Question: I have an angularjs app and I plot google charts on this using the ng-google-chart directive. The issue here is this:

I am using the following code 'function drawRegionsMap() {
'''
var data = google.visualization.arrayToDataTable([
['Country', 'Popularity'],
['Germany', 200],
['United States', 300],
['Brazil', 400],
['Canada', 500],
['France', 600],
['RU', 700]
]);
var options = {};
var chart = new google.visualization.GeoChart(document.getElementById('regions_div'));
chart.draw(data, options);
}'
'''
This works perfectly fine when I try in fiddle but not my app. I know this is a vague issue and might be particular to my app. But still if anyone gets anything from the top of their minds, or have experienced this before, it would be of great help if you can share something.
Thanks in advance.
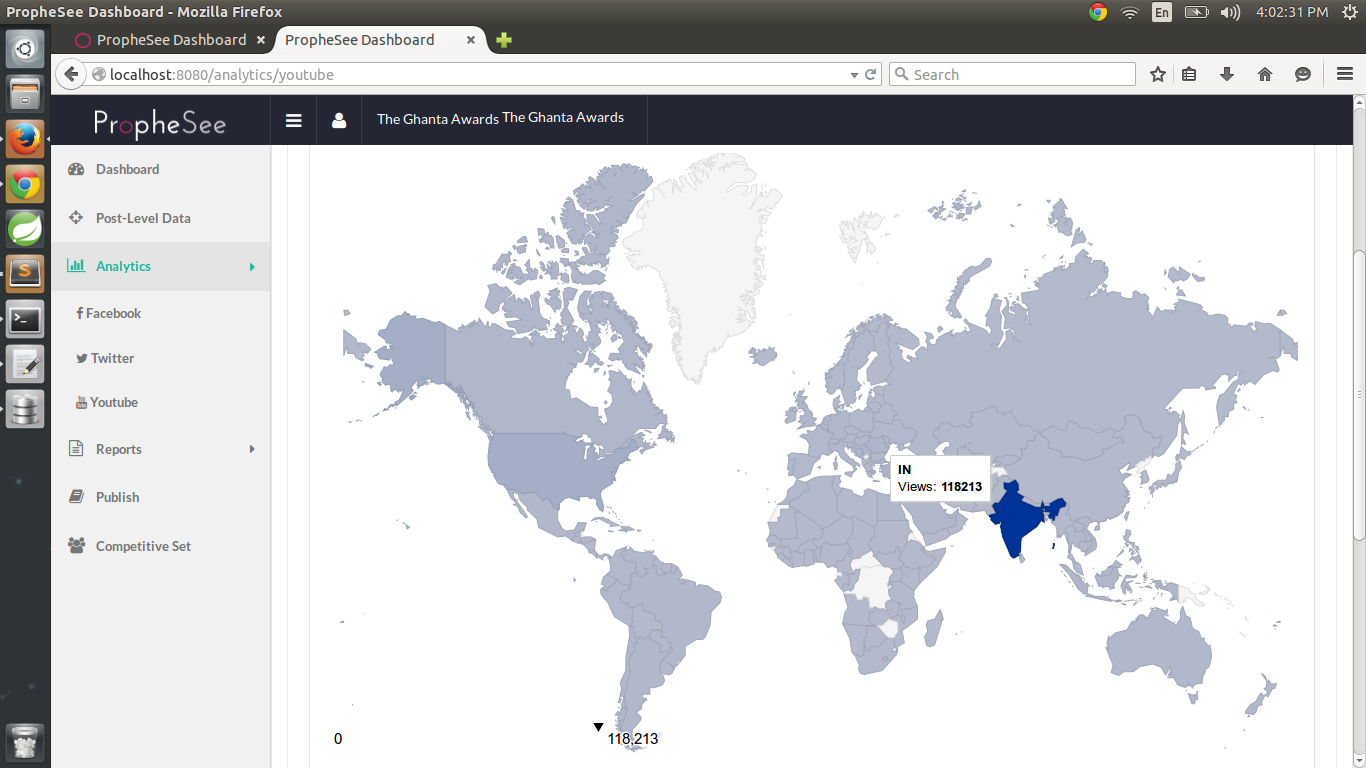
Answer: The problem is tag in head section. Simpliest solution is removing it. More complex one - use callback function to fix when chart will be ready:
'''
<!DOCTYPE html>
<html>
<head>
<base href="/">
<script src="https://ajax.googleapis.com/ajax/libs/jquery/2.1.3/jquery.min.js"></script>
<script src="https://www.google.com/jsapi"></script>
</head>
<body>
<div id="chart" style="height:500px;width:900px;"></div>
<script type="text/javascript">
google.load("visualization", "1", {
callback: function () {
function fixGoogleCharts(element) {
return function () {
$(element).find('svg').each(function () {
$(this).find("g").each(function () {
if ($(this).attr('clip-path')) {
if ($(this).attr('clip-path').indexOf('url(#') == -1)
return;
$(this).attr('clip-path', 'url(' + document.location + $(this).attr('clip-path').substring(4))
}
});
$(this).find("rect").each(function () {
if ($(this).attr('fill')) {
if ($(this).attr('fill').indexOf('url(#') == -1)
return;
$(this).attr('fill', 'url(' + document.location + $(this).attr('fill').substring(4))
}
});
});
};
}
var chartElement = document.getElementById('chart');
var data = google.visualization.arrayToDataTable([
['Country', 'Popularity'],
['Germany', 200],
['United States', 300],
['Brazil', 400],
['Canada', 500],
['France', 600],
['RU', 700]
]);
var options = {};
var chart = new google.visualization.GeoChart(chartElement);
// uncomment next string to fix geochart legend gradient
//google.visualization.events.addListener(chart, 'ready', fixGoogleCharts(chartElement));
chart.draw(data, options);
},
packages: ["geochart"]
});
</script>
</body>
</html>
'''
This API issue is discussing <URL>. Be sure to put event listener before calling 'chart.draw'